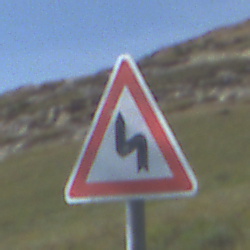
Verkehrszeichen: DoppelkurveZunaechstLinks
Umgebung: Outdoor, Nature
Tageszeit: Night
Wetter: PartlyCloudy
Licht: Natural
Jahreszeit: NotSpecified
Kontrast: HighContrast